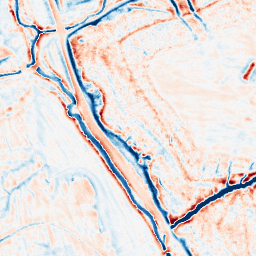
Category: edge_preserving
Decomposition family: bilateral
Decomposition parameters: d: 15
sigma_color: 50
sigma_space: 150
Upsampling method: regularized
Upsampling parameters: scale: 2
lambda_reg: 0.001
Upsampling scale: 2